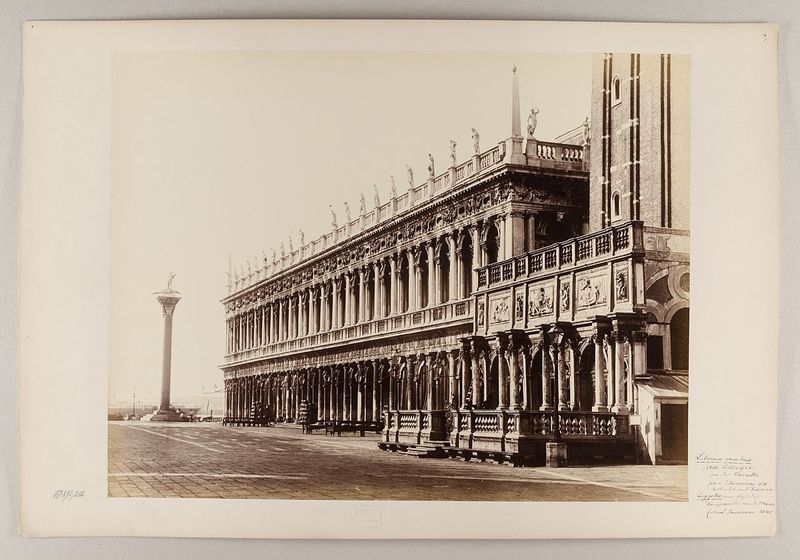
Titel: Venezia - Libreria Vecchia
Künstler: Carlo Naya
Standort: Hamburg
Institution: Museum für Kunst und Gewerbe Hamburg
Schlagwörter: architektur, fassade, foto, fotografie, photographie, photo, karton, bibliothek, profanarchitektur, architekturfotografie, biblioteca, albumin, lichtbild, reisefotografie, historische, markusbibliothek, architekturphotographie, bildwerke, angewandte und bildende kunst, hessische systematik, schwarzweißpositivverfahren, silbersalzverfahren, schwarzweißfotografie, gebäude, örtlichkeit, straße, stätte, reisephotographie, albuminpapier, marciana